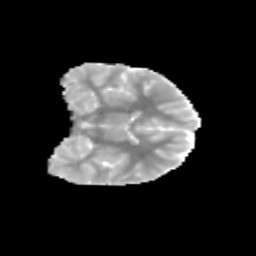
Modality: MD
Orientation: coronal
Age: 12
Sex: female
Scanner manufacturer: siemens
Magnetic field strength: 3 T
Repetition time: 3.8 s
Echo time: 0.07 s